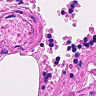
Metastatic tissue present: no